【题型】填空题　【知识点】平面几何　【难度】easy
如图，将$\triangle ABC$沿$BC$边上的中线$AD$平移到$\triangle A'B'C'$的位置，已知$\triangle ABC$的面积为$16$，阴影部分三角形的面积为$9$，如果$AA' = 1$，那么$A'D$的长为\underline{\hspace{2cm}}。

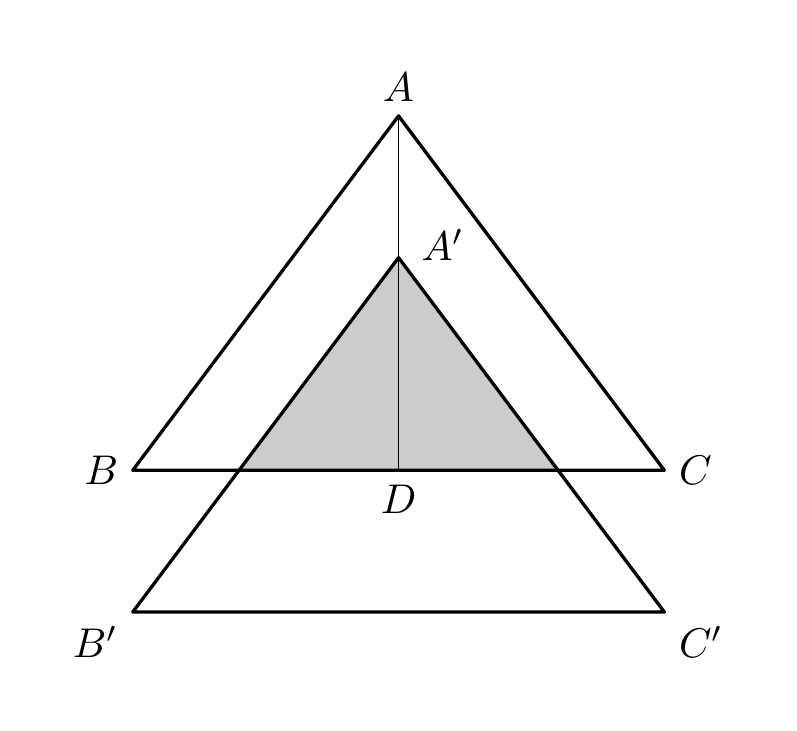
【解答】
【答案】3

【知识点】相似三角形的判定与性质综合、利用平移的性质求解、根据三角形中线求面积

【分析】先证明$\triangle DA'E \backsim \triangle DAB$，再利用相似三角形的性质求得$A'D$便可。

【详解】如图，

$\because S_{\triangle ABC}=16$、$S_{\triangle A'EF}=9$，且$AD$为$BC$边的中线，

$\therefore S_{\triangle A'DE} = \frac{1}{2}S_{\triangle A'EF} = 4.5$，$S_{\triangle ABD} = \frac{1}{2}S_{\triangle ABC} = 8$，

$\because$ 将$\triangle ABC$沿$BC$边上的中线$AD$平移得到$\triangle A'B'C'$，

$\therefore A'E \parallel AB$，

$\therefore \triangle DA'E \backsim \triangle DAB$，

则$\left(\frac{A'D}{AD}\right)^2 = \frac{S_{\triangle A'DE}}{S_{\triangle ADB}}$，$\left(\frac{A'D}{A'D + 1}\right)^2 = \frac{4.5}{8}$，

解得$A'D = 3$ 或 $A'D = -\frac{3}{7}$（舍），

故答案为 3。

【点睛】本题主要平移的性质，解题的关键是熟练掌握平移变换的性质与三角形中线的性质、相似三角形的判定与性质等知识点。